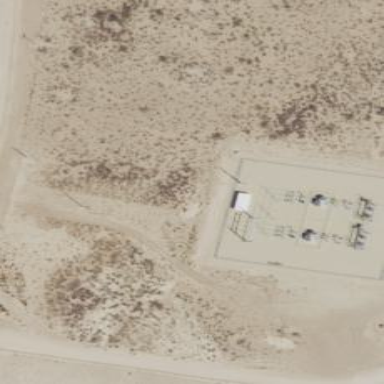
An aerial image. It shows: Industrial power substation enclosed by fence.